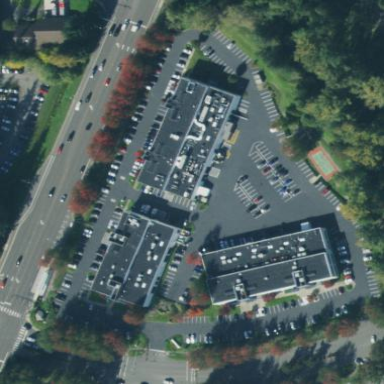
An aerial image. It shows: Commercial building.